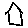
Label: house